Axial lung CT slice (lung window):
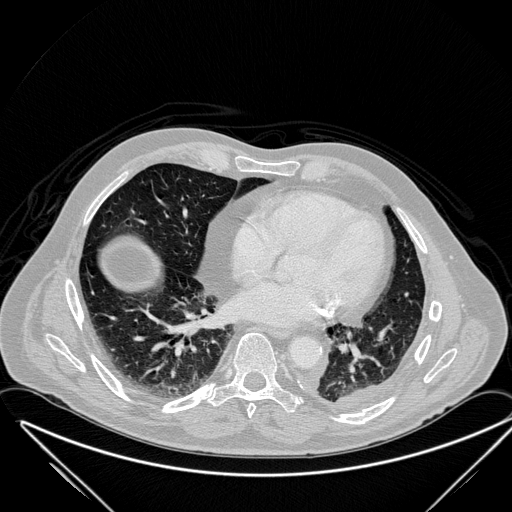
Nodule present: no